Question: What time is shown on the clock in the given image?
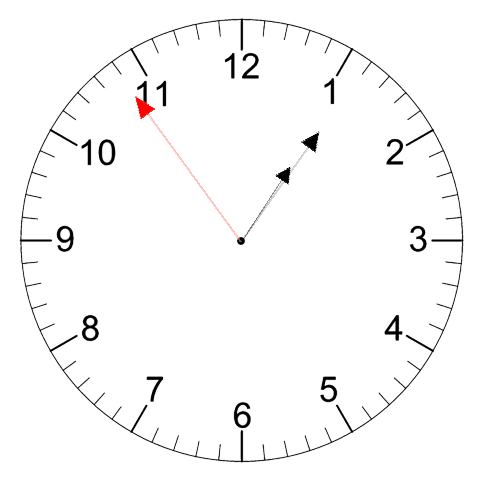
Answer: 01:05:54